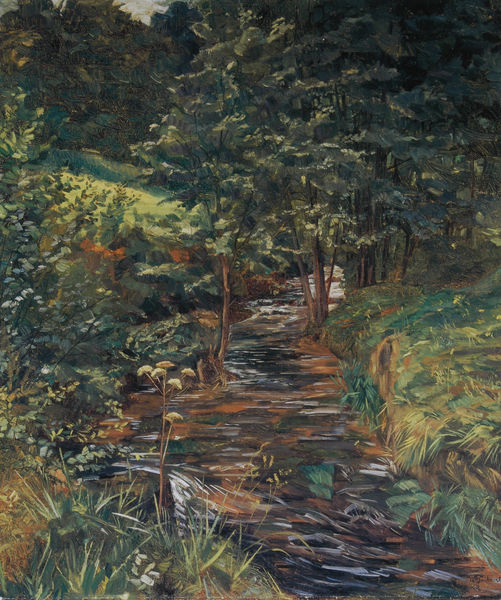
Titel: Mausbachtal bei Stift Neuburg
Künstler: Heinrich Wilhelm Trübner
Standort: Heidelberg
Institution: Kurpfälzisches Museum der Stadt Heidelberg
Schlagwörter: baum, blau, blätter, gemälde, himmel, laub, schatten, vogel, wasser, weiß, baumstämme, bäume, fluss, gelb, grün, impressionismus, landschaft, ocker, see, ufer, blume, blumen, braun, bunt, licht, orange, schwarz, gras, rasen, rot, weg, wiese, malerei, signatur, öl, bach, baumstamm, gräser, hügel, natur, strauch, büsche, gewässer, pastos, sonne, sträucher, wiesen, realismus, pflanze, pflanzen, wald, sommer, wellen, naturalismus, abhang, warm, farben, hang, farbe, tag, halm, vegetation, herbst, böschung, romantik, strömung, stämme, duktus, impressionistisch, monet, schmal, frühling, grass, striche, hell dunkel, wandern, rinnsal, wasserlauf, flusslandschaft, idyllisch, wälder, lichtung, strich, distel, liebermann, pinselstrich, freiheit, gebirgsbach, zeichnerisch, wäldchen, büschel, frühjahr, bachblüten, braune, rde, schaten, fließen, wander, plätschern, schwazr, hinab, gluss, wanderslust